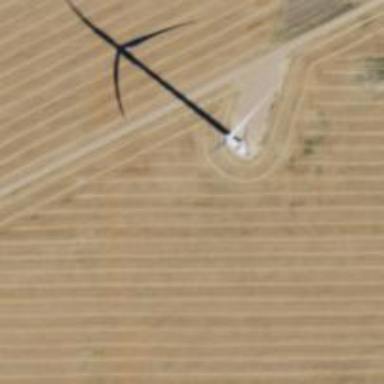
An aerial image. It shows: Wind generator powered by horizontal axis wind turbine.